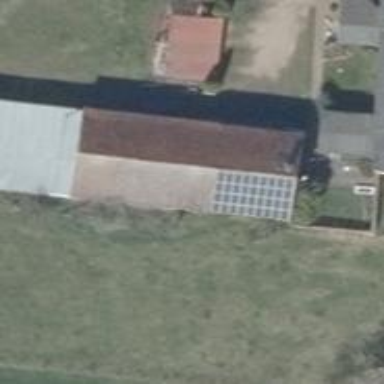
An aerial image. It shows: Solar photovoltaic panel generator producing electricity in small installation.